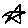
Label: star